Question: If I created a virtual grid 32x32 as a '<div>' example:

I want to fill one of the tile with a black box 'on click' I have so far this:
'''
var _proto = {
id:0,
x:0,
y:0
}
var objects = [];
$(".test").on("mousedown", function(e) {
var offset = $(this).offset();
var prex2 = 0, prey2 = 0;
prex2 = _proto.x = e.pageX-offset.left;
prey2 = _proto.y = e.pageY-offset.top;
_proto.id = (_objects.length)?_objects[_objects.length-1].id+1:0;
// Add to grid (not sure how to get proper cordinates)
$("<div style='display:absolute;width:32px;height:32px;background:black'></div>")
.css("top","")
.css("left","")
.appendTo("#maindiv");
});
'''
I have the coordinates as 'prex2', and 'prey2' where the user clicked, but how do I know where to put it in the grid? I'm sure there a simple math equation but I can't figure it out.
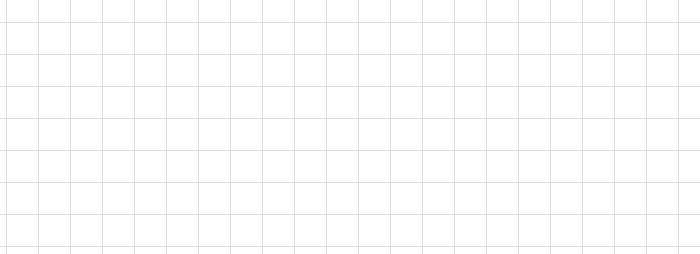
Answer: Here's a snippet from a map editor that I was working on a few months back. It might help you grapple with your own code.
'''
mapBlanket.addEventListener("mousedown", function(e) {
var sideWidth = document.getElementById("mapSide").offsetWidth;
var headHeight = document.getElementById("system").offsetHeight + 32;
var clickX = e.pageX - mapBlanket.offsetLeft - sideWidth + mapBlanket.parentNode.scrollLeft;
var clickY = e.pageY - mapBlanket.offsetTop - headHeight + mapBlanket.parentNode.scrollTop;
var tileX = clickX - (clickX % map.grid);
var tileY = clickY - (clickY % map.grid);
if (paintOn == 5) {
eventThis(tileX, tileY);
} else if (paintOn < 5) {
paintThis(tileX, tileY);
}
...
}
'''
For reference, the map.grid was 32, same as yours. I just had a good bit defined in an object at the top of the file.